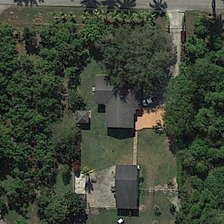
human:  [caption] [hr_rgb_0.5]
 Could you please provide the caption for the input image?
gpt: the house of grey roof is surrounded by trees .

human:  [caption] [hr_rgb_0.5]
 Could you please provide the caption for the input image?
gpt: the house of grey roof is surrounded by trees .

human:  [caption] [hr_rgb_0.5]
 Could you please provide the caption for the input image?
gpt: a white car parked at the door .

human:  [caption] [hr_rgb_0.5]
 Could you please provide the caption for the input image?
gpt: a white car parked at the door .

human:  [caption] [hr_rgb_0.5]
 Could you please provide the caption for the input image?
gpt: the house of grey roof is surrounded by trees .